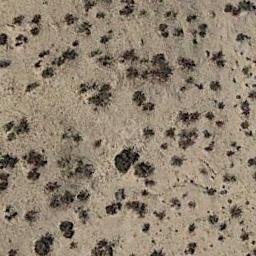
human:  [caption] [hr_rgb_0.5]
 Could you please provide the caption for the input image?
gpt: There are piles of grass in this jungle .

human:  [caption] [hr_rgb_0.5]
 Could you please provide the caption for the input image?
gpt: Chaparral is evenly distributed on the sand .

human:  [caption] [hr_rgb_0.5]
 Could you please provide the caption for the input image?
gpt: The chaparral is consist of sparse bushes on the desert .

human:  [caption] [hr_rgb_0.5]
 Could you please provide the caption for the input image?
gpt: Some disconnected chaparrals grow in the desert .

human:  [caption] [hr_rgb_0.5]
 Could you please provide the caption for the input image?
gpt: The chaparral is scattered and sparse .